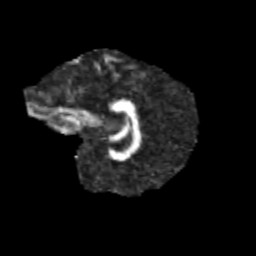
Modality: FA
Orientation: sagittal
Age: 12
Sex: female
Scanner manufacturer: siemens
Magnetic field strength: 3 T
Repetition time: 3.8 s
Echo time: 0.07 s